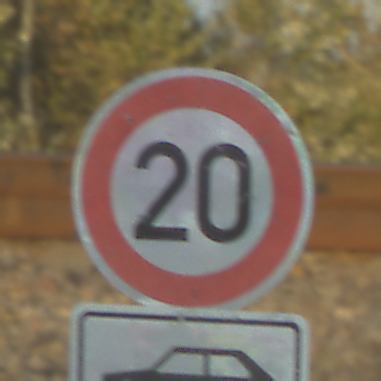
Verkehrszeichen: Geschwindigkeit20
Zusatzzeichen unten: HinweisDurchSinnbild14
Umgebung: Outdoor, RoadRail
Tageszeit: SunriseSunset
Wetter: Clear
Licht: Natural
Jahreszeit: NotSpecified
Kontrast: HighContrast